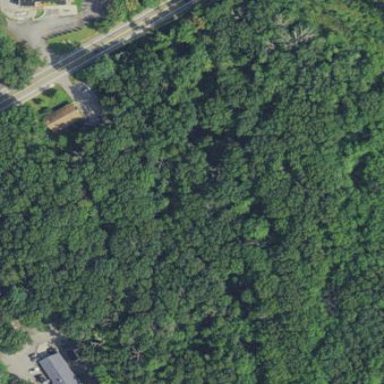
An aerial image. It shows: Mixed woodland area with various types of leaves.